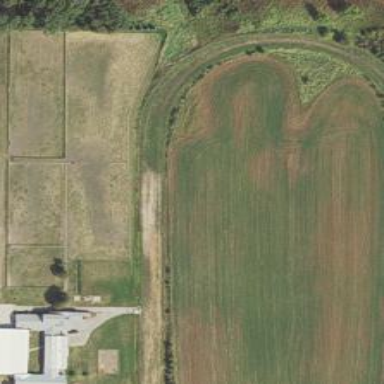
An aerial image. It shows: Animal shelter.